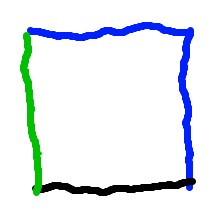
Shape: square